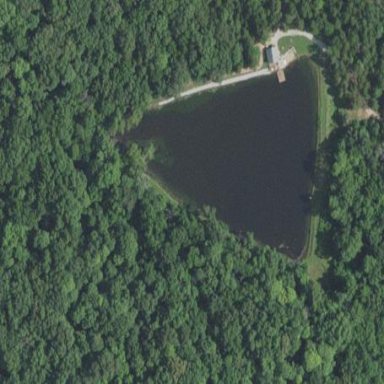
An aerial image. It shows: Serene pond surrounded by nature.